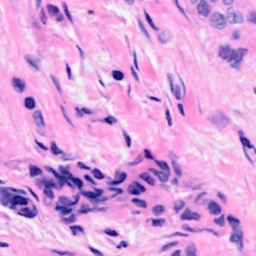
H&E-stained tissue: Breast